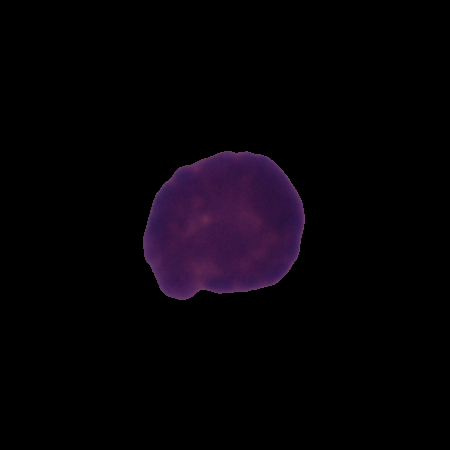
Label: healthy